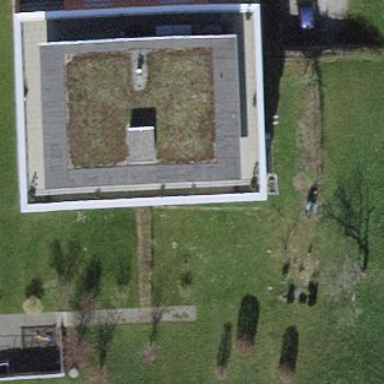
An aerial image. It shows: View of apartment building.